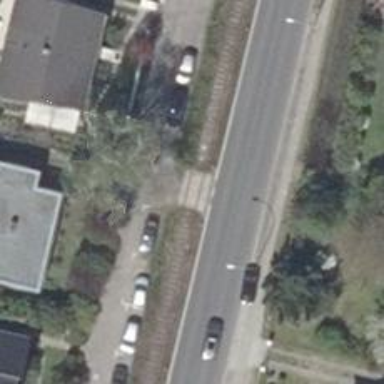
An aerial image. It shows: Uncontrolled level crossing on the railway.